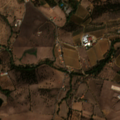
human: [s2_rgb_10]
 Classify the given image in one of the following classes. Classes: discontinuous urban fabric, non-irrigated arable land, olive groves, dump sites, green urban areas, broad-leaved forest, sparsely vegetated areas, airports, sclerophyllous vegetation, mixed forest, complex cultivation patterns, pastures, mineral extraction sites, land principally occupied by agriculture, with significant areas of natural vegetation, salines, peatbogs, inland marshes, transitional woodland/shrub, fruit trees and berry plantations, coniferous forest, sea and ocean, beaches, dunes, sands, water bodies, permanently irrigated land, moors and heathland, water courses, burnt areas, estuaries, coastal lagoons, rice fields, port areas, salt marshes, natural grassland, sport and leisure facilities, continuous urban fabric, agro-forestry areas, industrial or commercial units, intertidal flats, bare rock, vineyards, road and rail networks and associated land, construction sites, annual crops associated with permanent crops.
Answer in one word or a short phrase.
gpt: industrial or commercial units, pastures, annual crops associated with permanent crops